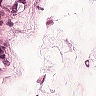
Metastatic tissue present: yes